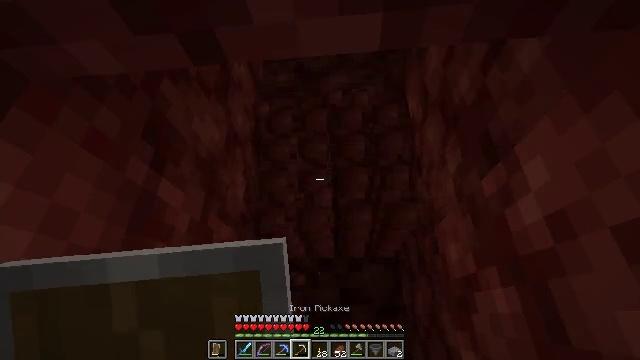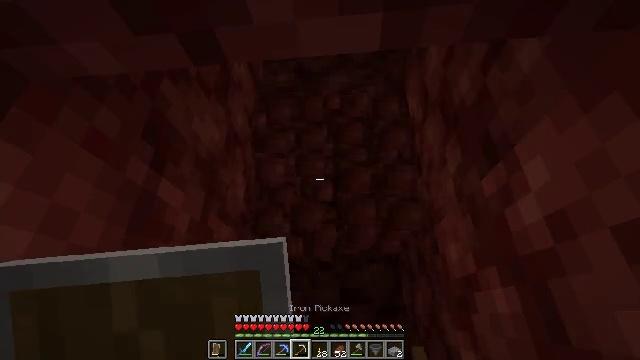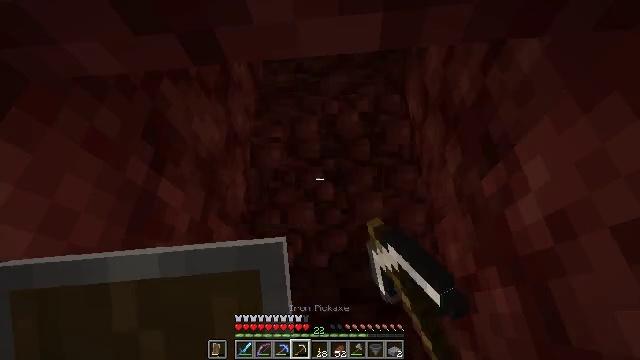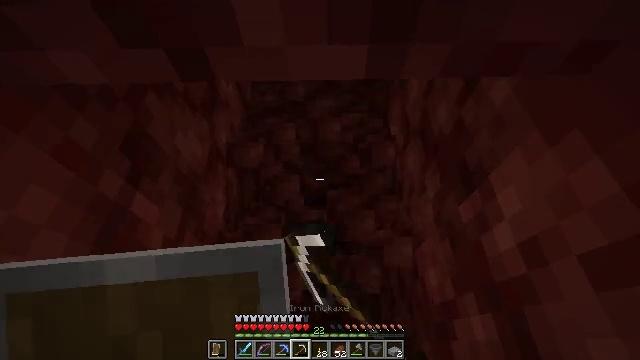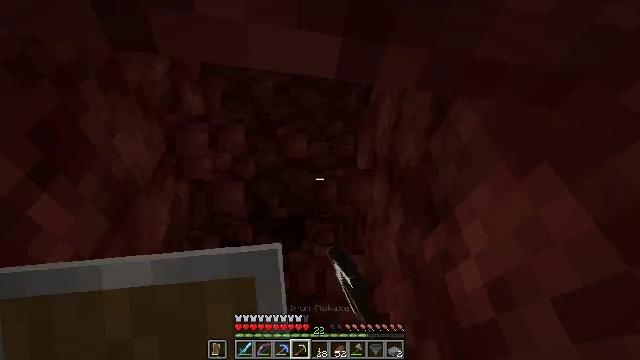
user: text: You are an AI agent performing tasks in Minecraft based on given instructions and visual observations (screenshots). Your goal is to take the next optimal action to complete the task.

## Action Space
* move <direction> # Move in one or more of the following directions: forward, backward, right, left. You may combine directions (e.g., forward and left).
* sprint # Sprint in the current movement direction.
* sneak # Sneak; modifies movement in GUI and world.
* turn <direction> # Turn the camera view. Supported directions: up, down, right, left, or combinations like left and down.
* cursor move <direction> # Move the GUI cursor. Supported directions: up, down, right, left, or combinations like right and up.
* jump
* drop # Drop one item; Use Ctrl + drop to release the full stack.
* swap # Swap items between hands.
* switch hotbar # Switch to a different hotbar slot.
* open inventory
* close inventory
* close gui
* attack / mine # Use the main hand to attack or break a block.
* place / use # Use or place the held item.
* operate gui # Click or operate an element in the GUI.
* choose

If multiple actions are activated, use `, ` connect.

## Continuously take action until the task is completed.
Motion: motion action
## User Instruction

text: Attack the netherrack to gather it.
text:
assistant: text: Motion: attack / mine
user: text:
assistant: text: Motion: attack / mine
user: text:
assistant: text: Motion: turn right and up, attack / mine
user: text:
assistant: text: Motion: move forward, turn right and up
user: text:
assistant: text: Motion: no_op